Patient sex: M
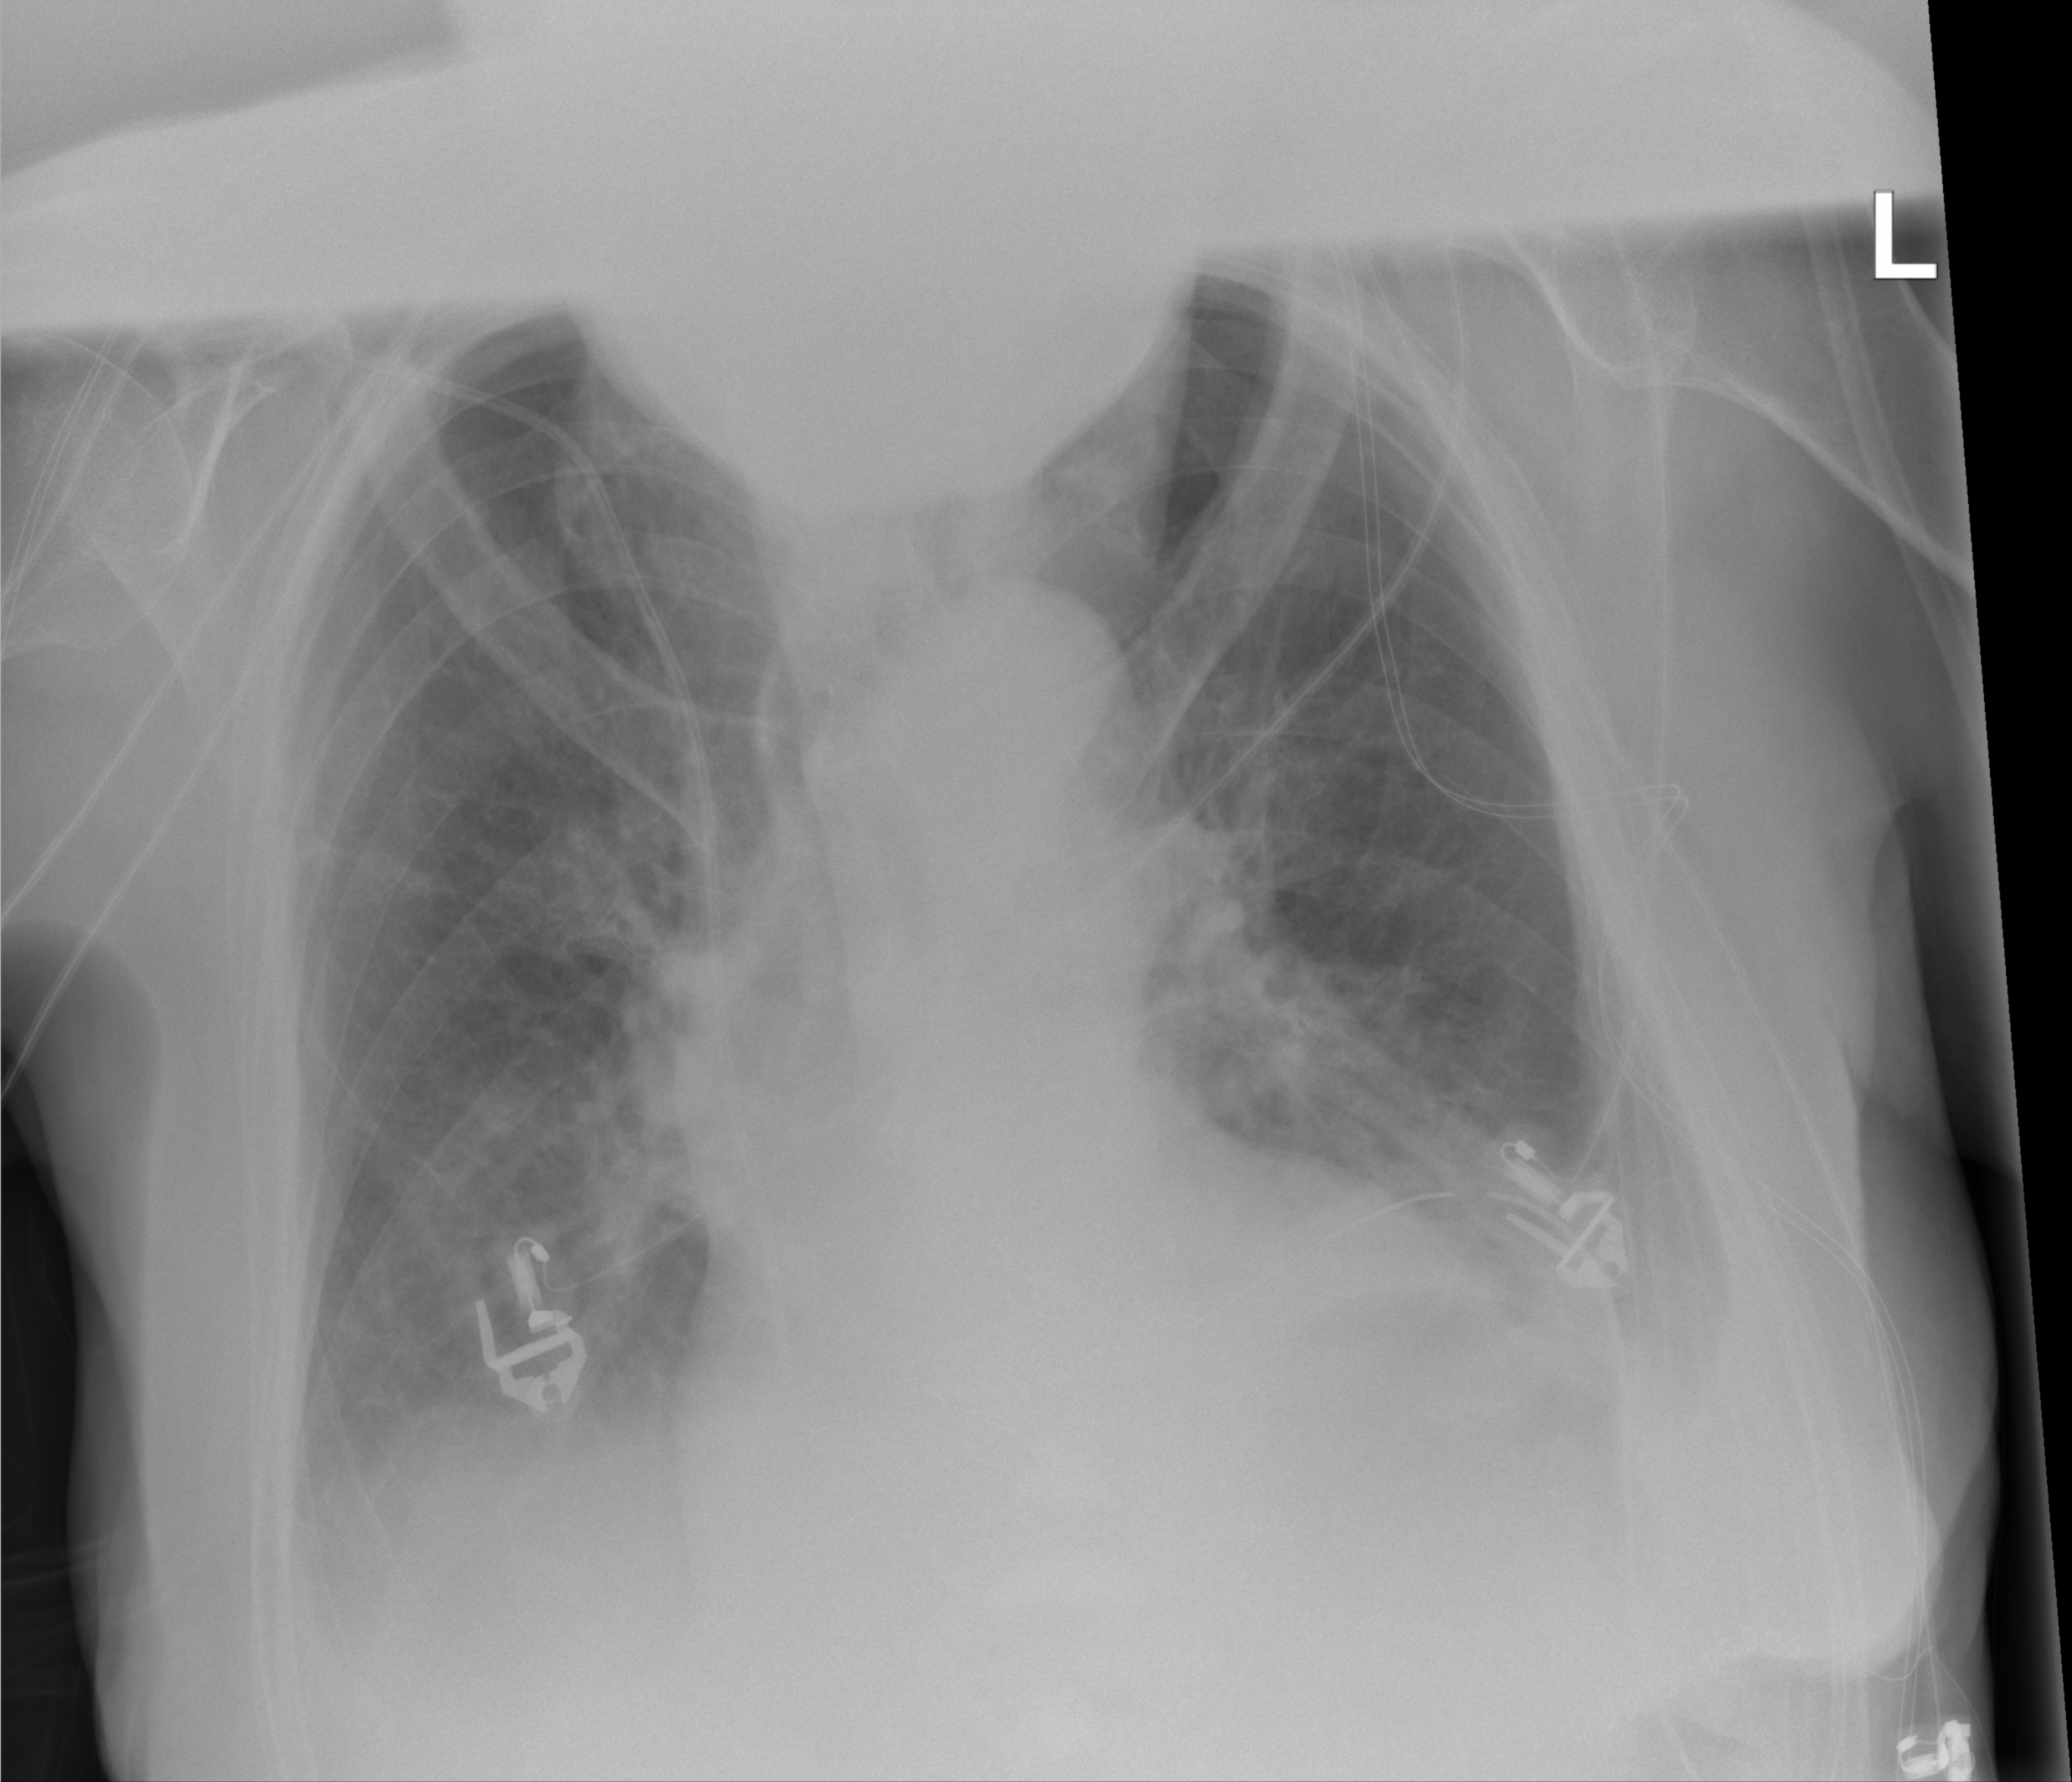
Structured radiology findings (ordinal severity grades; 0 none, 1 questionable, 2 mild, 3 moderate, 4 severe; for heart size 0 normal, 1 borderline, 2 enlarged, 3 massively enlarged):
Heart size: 2
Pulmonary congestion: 0
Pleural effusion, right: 3
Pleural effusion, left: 2
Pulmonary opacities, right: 0
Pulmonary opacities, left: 0
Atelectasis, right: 2
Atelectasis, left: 2